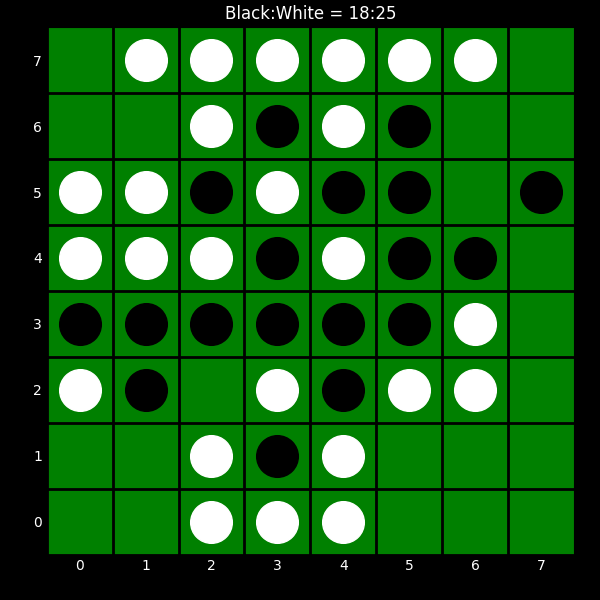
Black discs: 18
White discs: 25